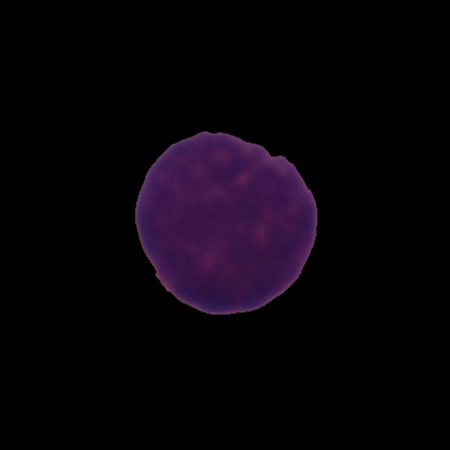
Label: healthy